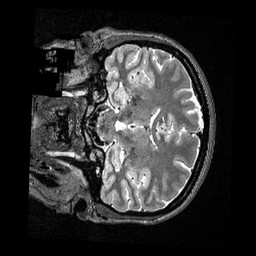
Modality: T2w
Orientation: coronal
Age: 31
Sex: female
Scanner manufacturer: siemens
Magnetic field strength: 3 T
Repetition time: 3.2 s
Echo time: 0.479 s